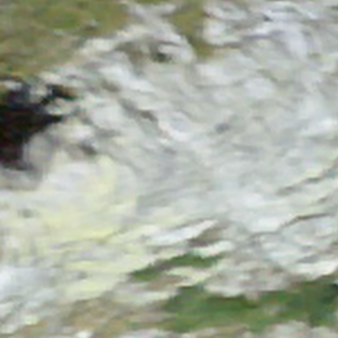
Label: other